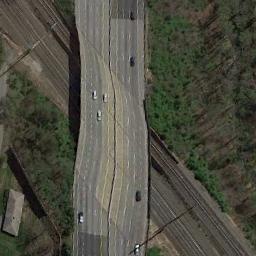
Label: overpass